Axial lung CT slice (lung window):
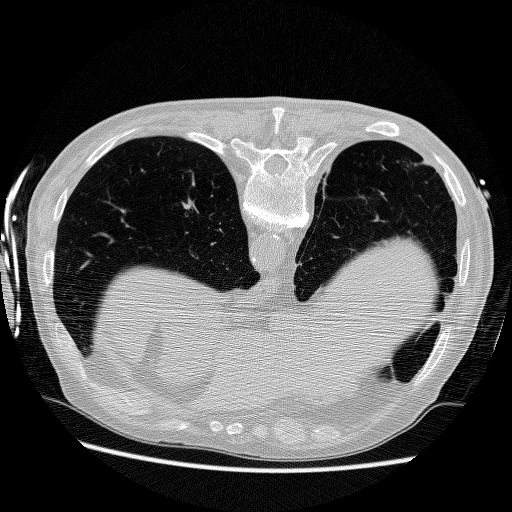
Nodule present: no